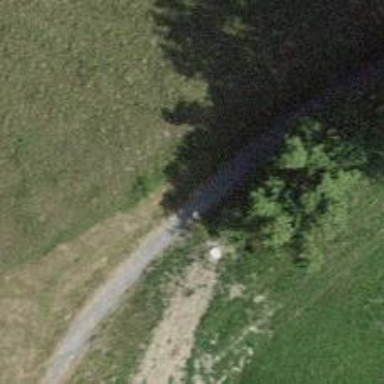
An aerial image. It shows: Track road with grade3 tracktype.